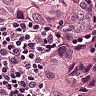
Metastatic tissue present: yes